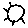
Label: sun